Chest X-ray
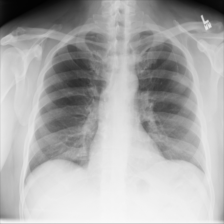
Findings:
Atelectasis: negative
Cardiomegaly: negative
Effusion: negative
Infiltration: negative
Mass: negative
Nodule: negative
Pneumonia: negative
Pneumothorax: negative
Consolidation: negative
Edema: negative
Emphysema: negative
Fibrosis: negative
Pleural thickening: negative
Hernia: negative